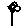
Label: flower